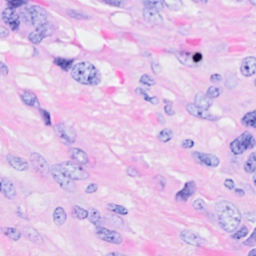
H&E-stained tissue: Breast